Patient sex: M
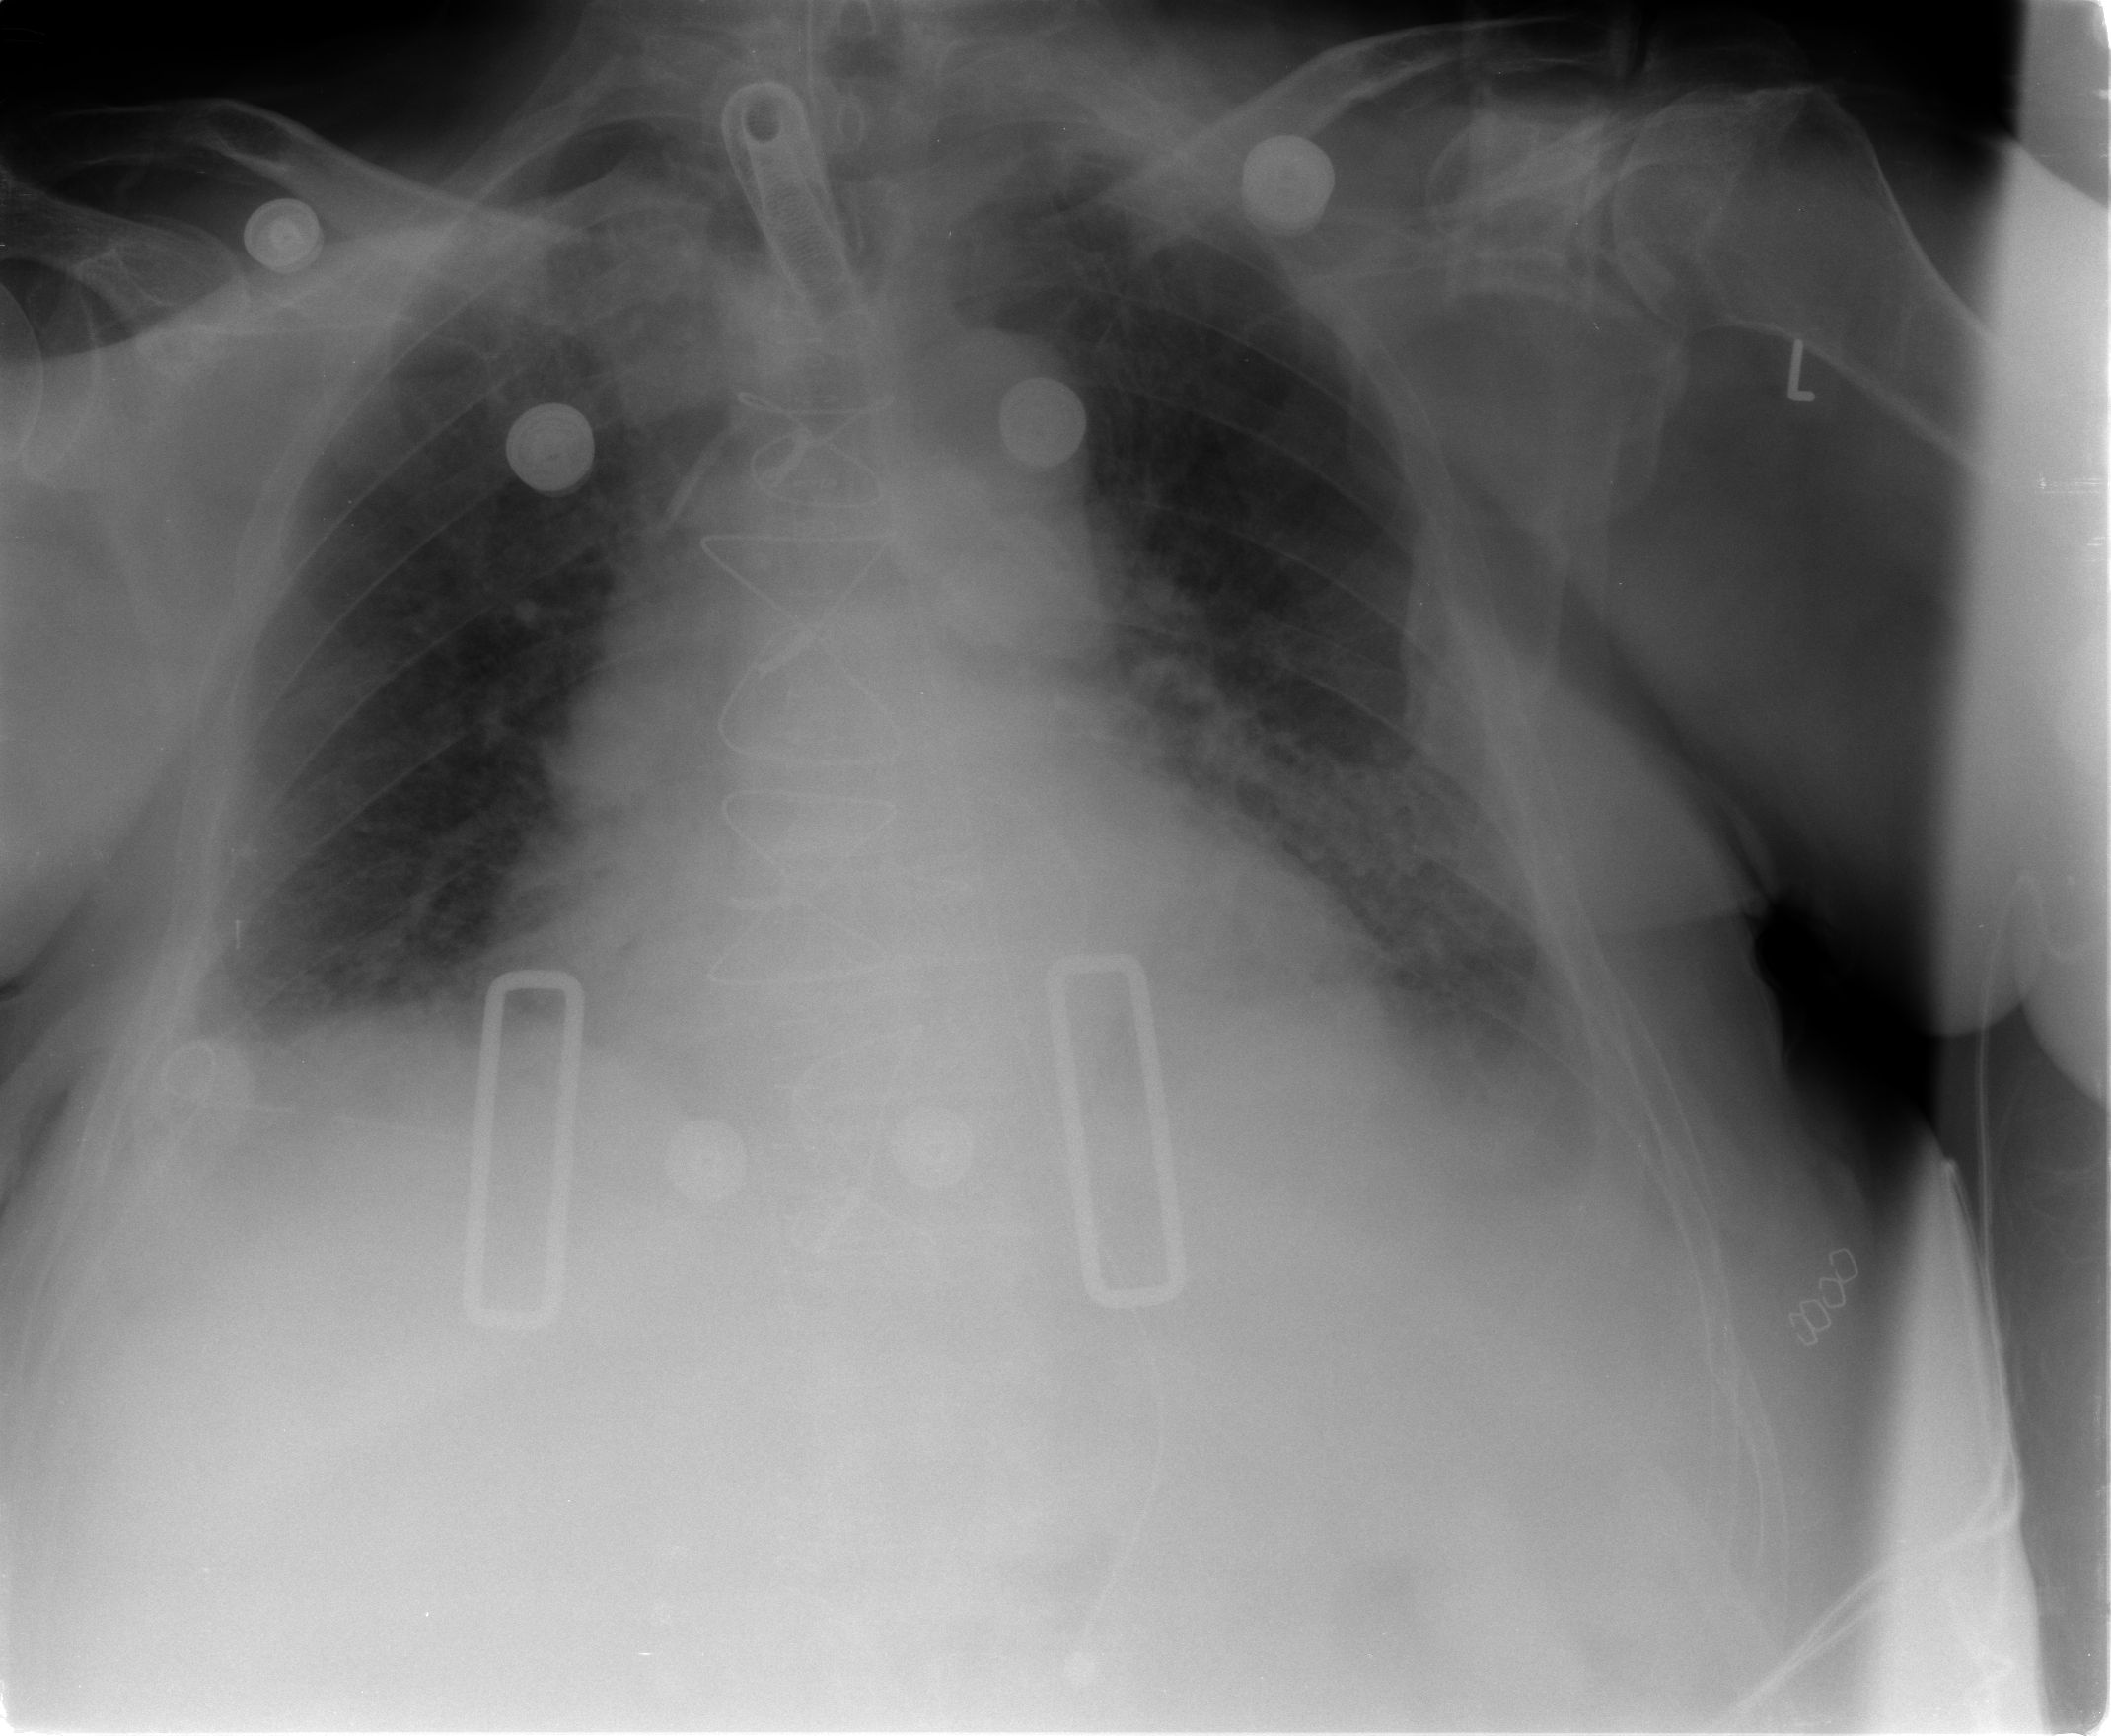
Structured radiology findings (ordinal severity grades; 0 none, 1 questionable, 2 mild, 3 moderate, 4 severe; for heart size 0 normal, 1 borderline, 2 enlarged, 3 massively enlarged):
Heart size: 2
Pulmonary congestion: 1
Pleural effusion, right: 1
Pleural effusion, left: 2
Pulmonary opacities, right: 0
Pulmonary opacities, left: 0
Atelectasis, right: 2
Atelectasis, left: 2